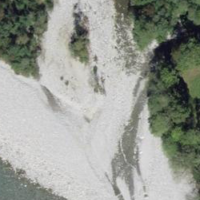
EUNIS habitat code: 47
Species observed at this site:
Euonymus europaeus